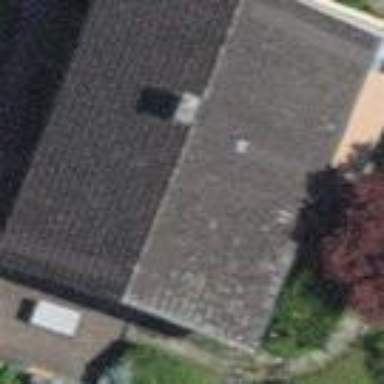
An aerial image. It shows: Detached building.